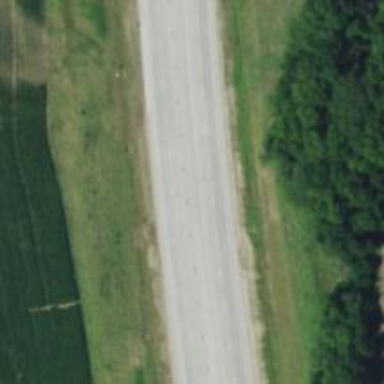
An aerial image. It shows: This image shows trunk highway that functions as expressway.